RGB frame:
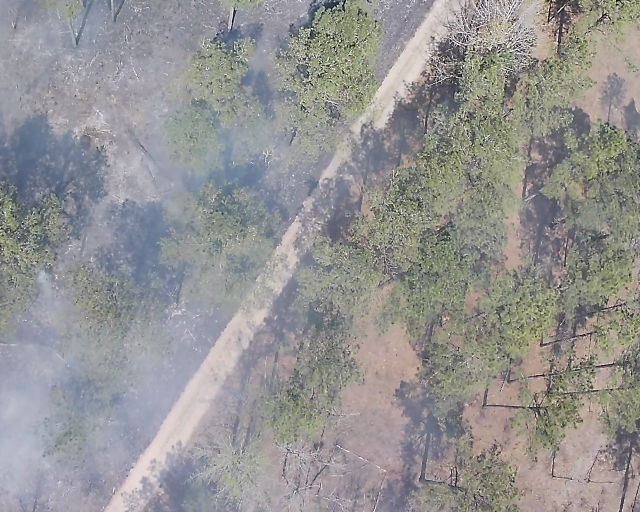
Thermal frame:
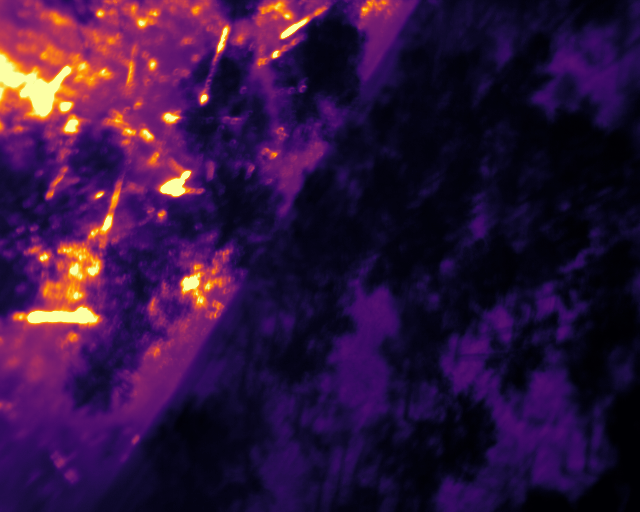
Captured: 2026-02-27 02:42:18
Pixels at or above 80 °C: 17364 (fraction of frame: 0.05299)